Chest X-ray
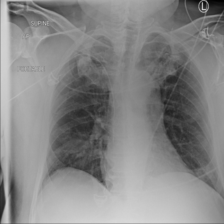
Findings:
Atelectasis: negative
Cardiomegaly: negative
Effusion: negative
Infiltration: negative
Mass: negative
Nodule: negative
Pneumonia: negative
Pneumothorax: negative
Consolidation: negative
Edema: negative
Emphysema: negative
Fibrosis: negative
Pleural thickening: negative
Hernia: negative